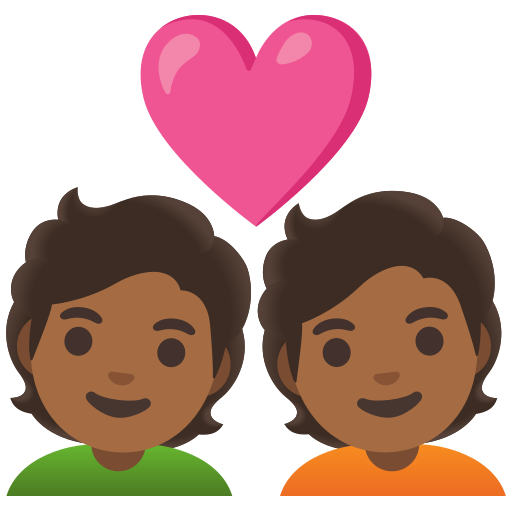
Emoji: 💑🏾